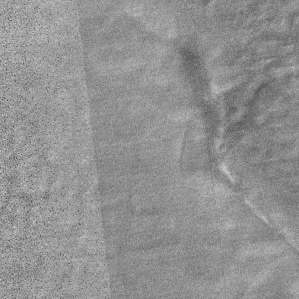
Label: frost